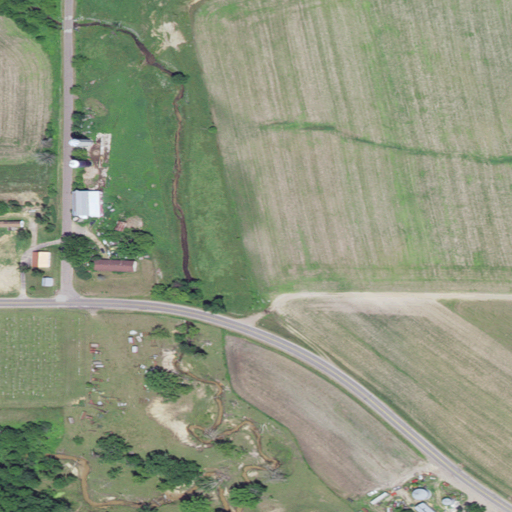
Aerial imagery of valley in Wisconsin named Stenulson Coulee containing cultivated crops, open development, low intensity development, deciduous forest, grassland, mixed forest, and medium intensity development